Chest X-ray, PA view. Patient: 29 years old, sex M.
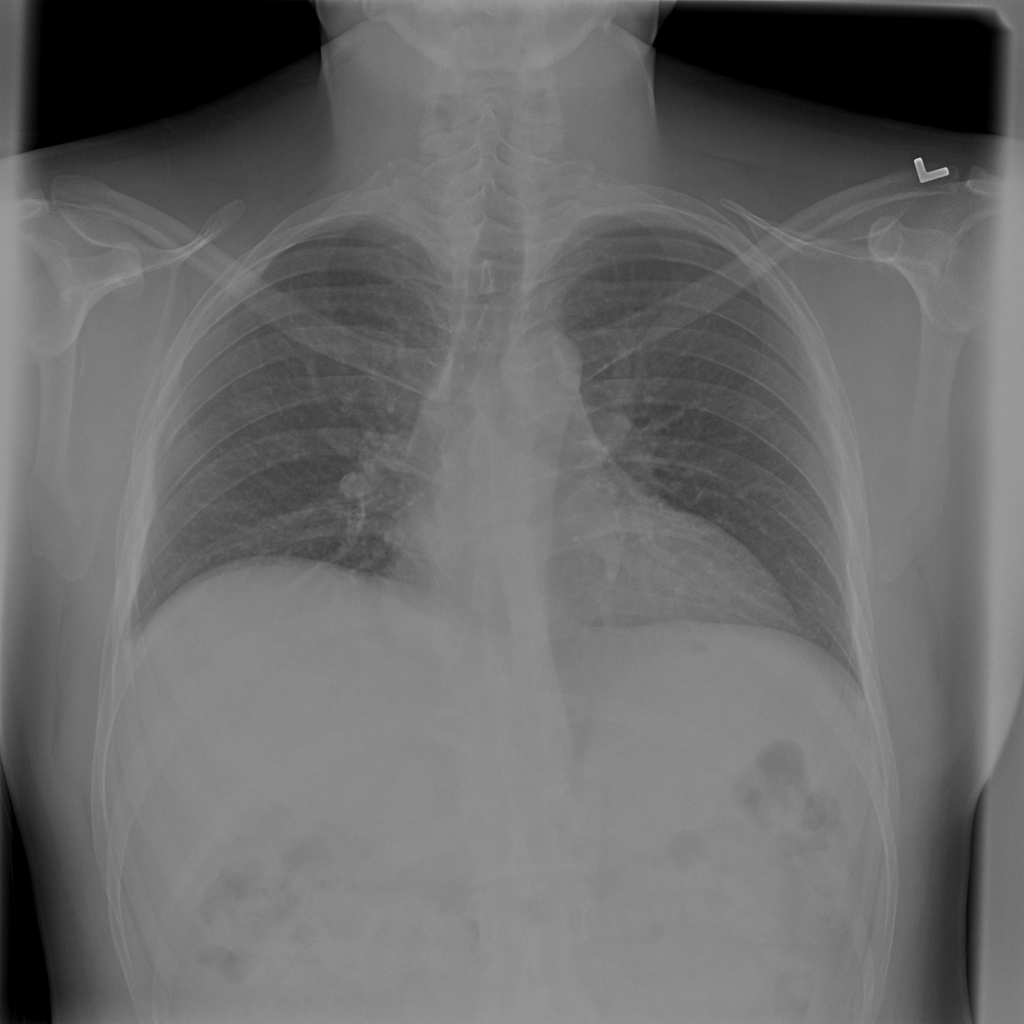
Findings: No Finding